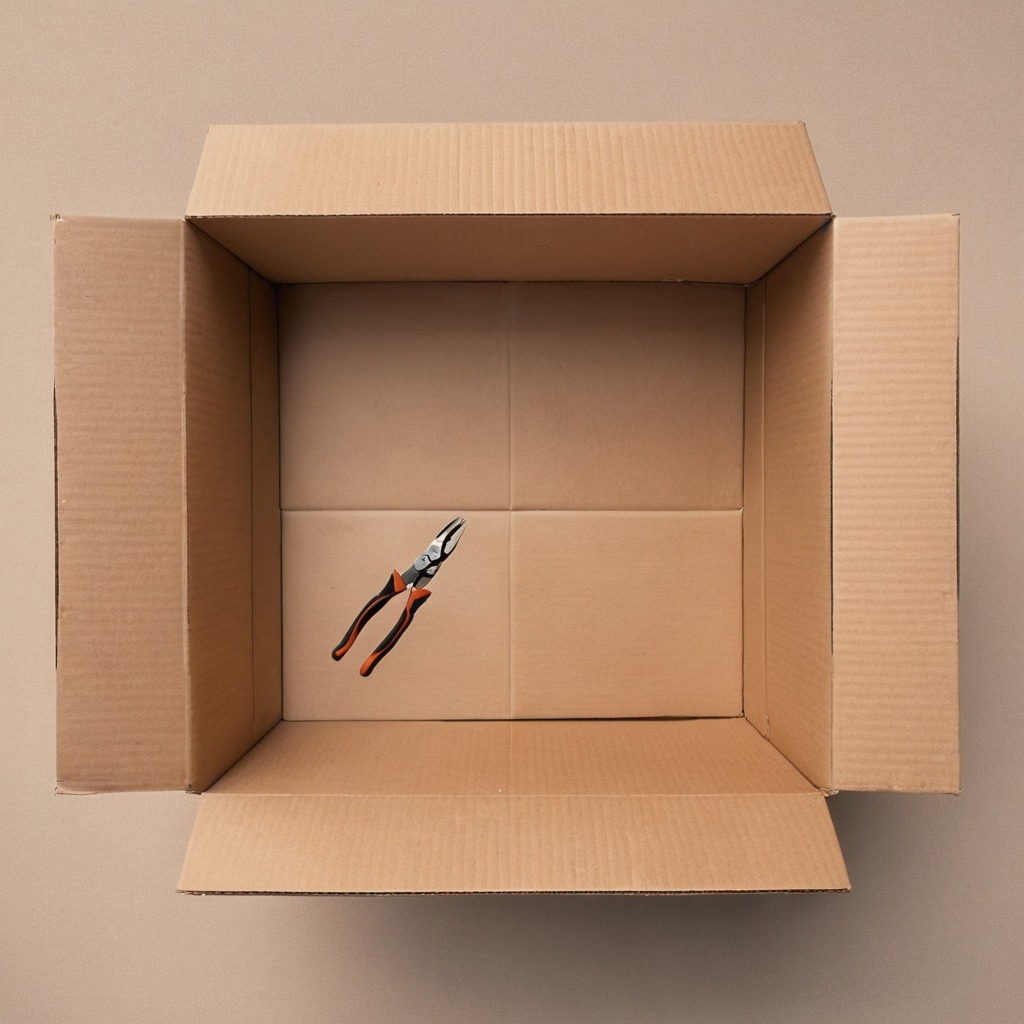
A plier is lying on the cardboard box surface.